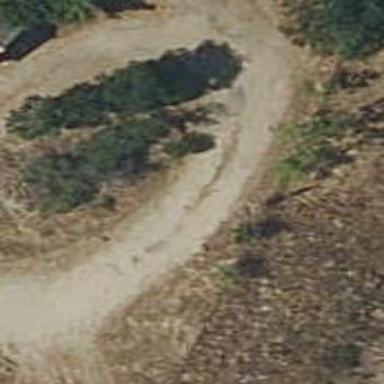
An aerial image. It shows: Compacted track road.